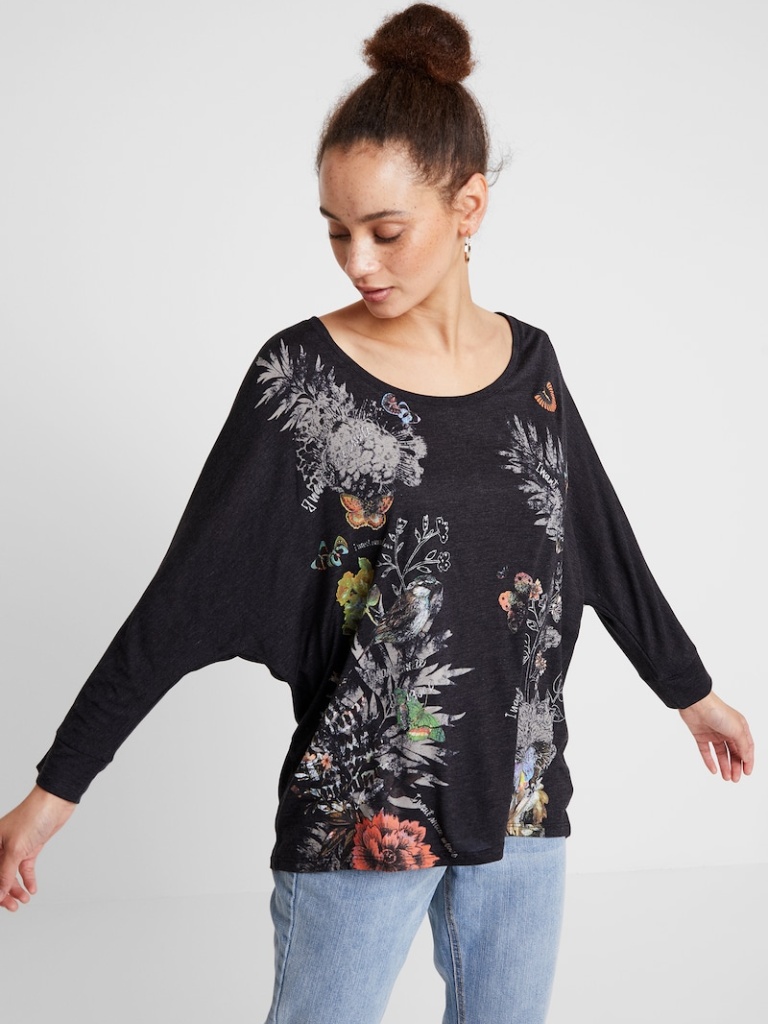
jersey loose a long-sleeved with the sleeves down hip length Untucked scoop t-shirt